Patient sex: M
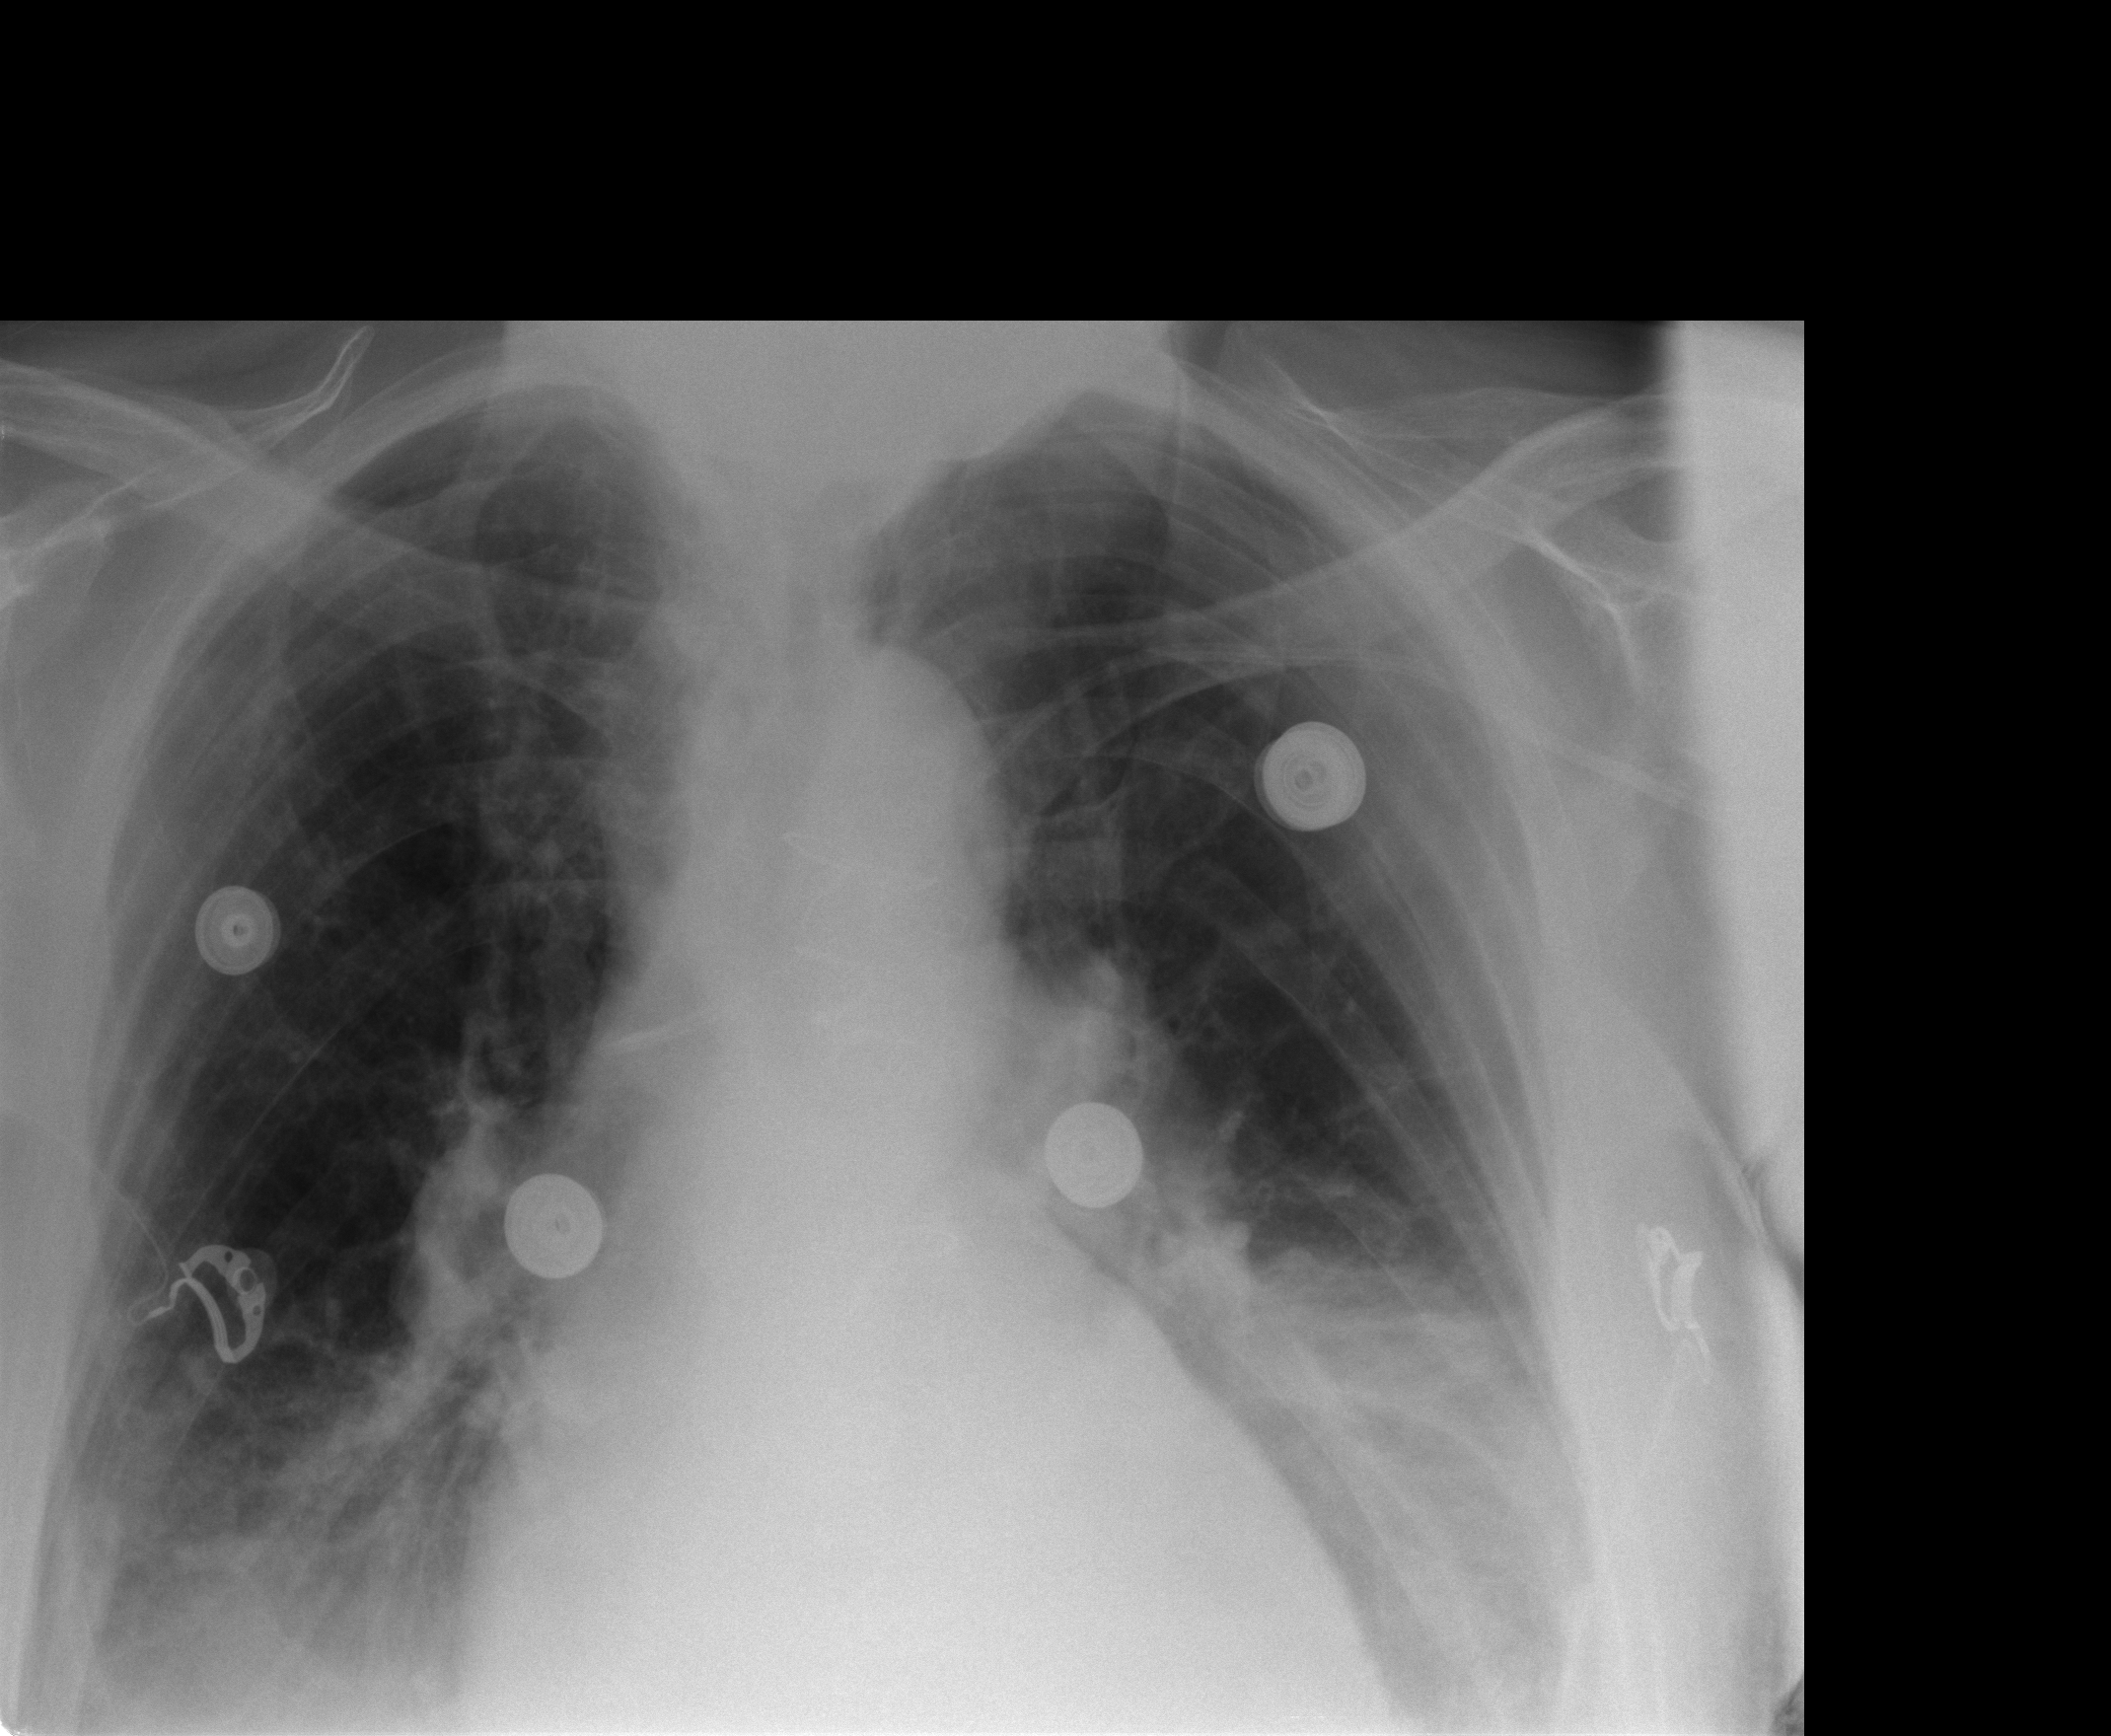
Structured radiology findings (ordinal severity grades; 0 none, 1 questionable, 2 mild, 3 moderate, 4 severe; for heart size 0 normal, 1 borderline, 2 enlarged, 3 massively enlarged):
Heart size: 2
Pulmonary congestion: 2
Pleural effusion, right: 1
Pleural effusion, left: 2
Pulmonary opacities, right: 0
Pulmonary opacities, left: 1
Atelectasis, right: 2
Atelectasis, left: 2